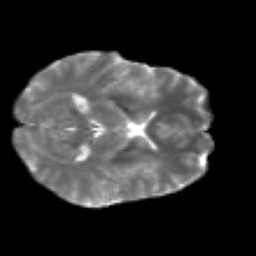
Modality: T2w
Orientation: axial
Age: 26
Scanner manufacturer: siemens
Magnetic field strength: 3 T
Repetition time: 2.2 s
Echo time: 0.084 s